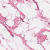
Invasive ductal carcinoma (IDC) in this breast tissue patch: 0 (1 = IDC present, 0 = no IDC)